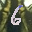
Label: 6